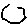
Label: hexagon